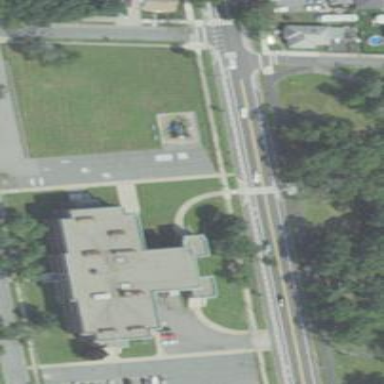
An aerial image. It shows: School.